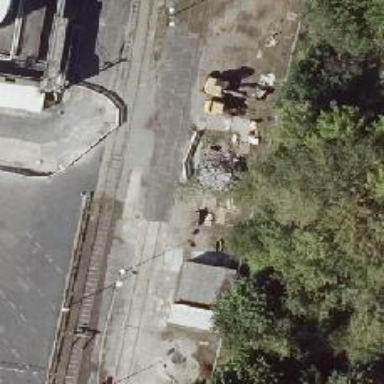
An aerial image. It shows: Abandoned railway spur.